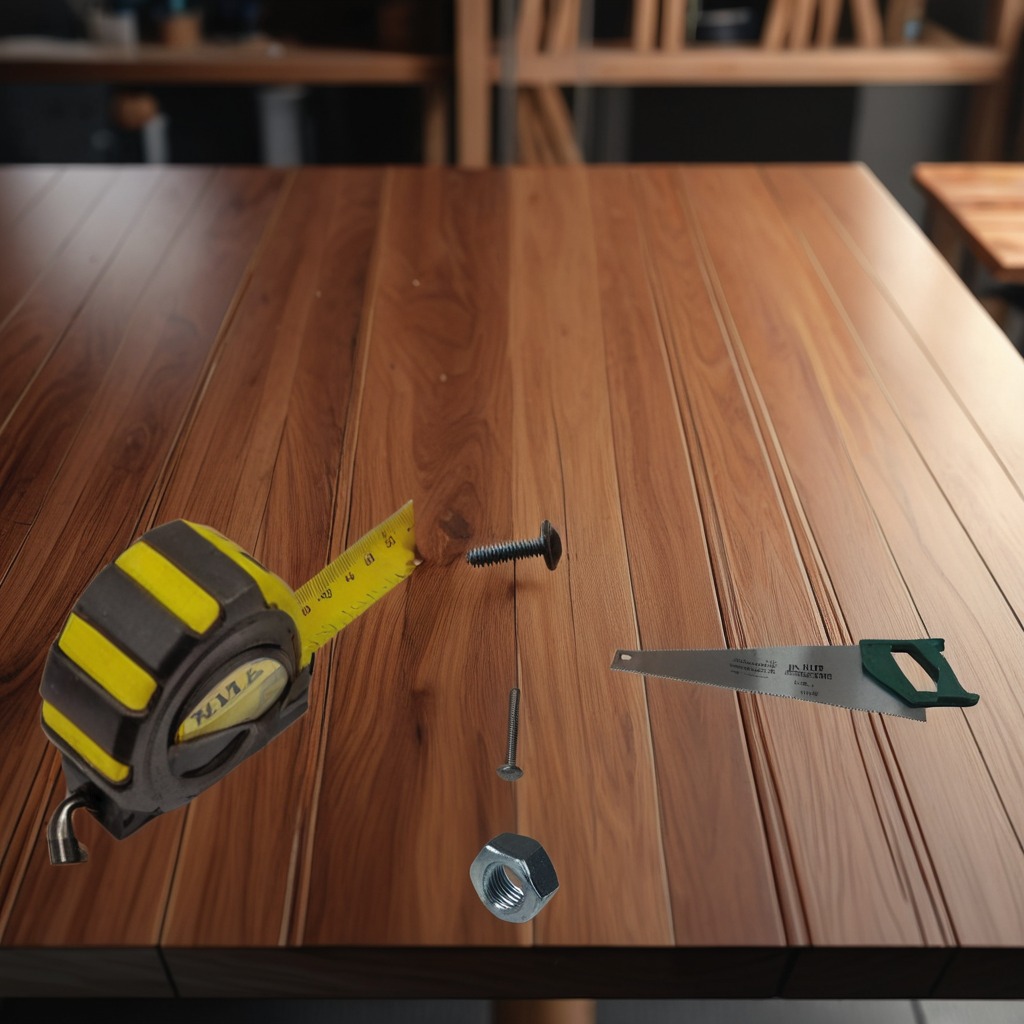
A measuring tape, an iron nail, a metal saw, and a metal nut are lying on the wooden table.